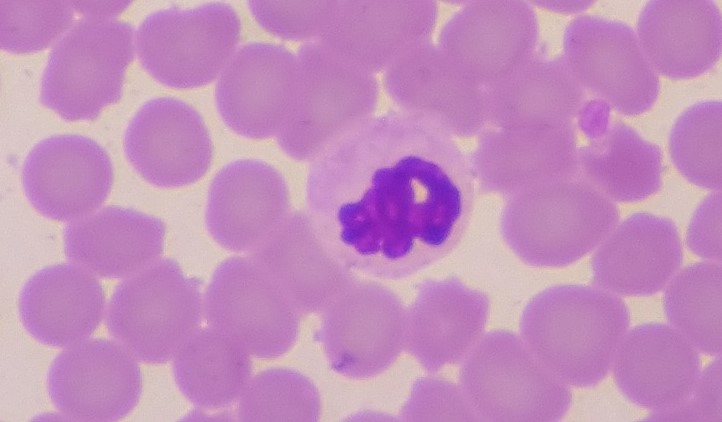
White blood cell type: Neutrophil